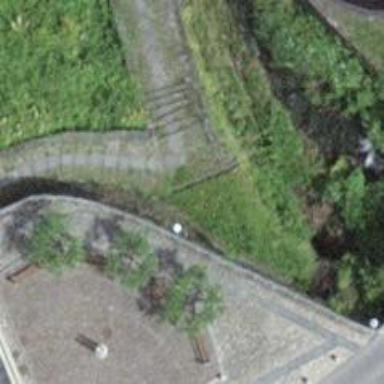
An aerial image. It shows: Road with steps.